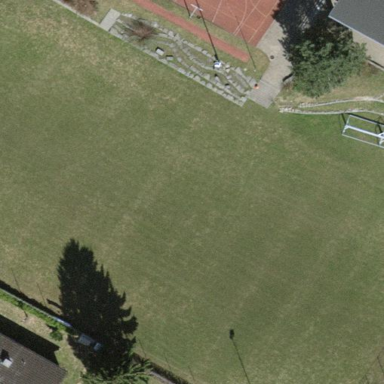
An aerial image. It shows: Soccer pitch for outdoor sports and leisure activities.